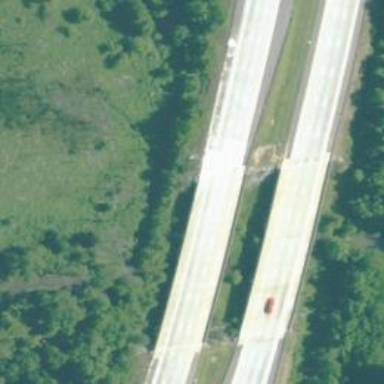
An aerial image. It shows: Bridge over motorway.